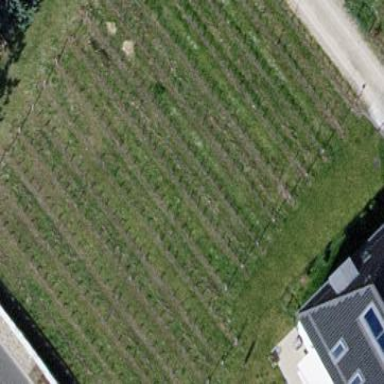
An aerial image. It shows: Beautiful vineyard in the countryside.